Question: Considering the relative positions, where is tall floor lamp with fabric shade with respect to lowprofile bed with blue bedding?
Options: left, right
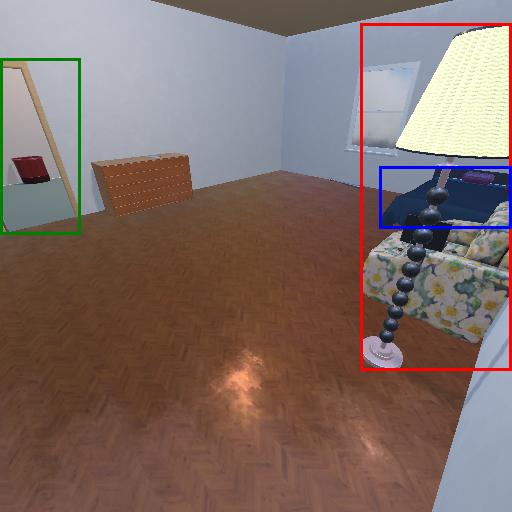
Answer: left